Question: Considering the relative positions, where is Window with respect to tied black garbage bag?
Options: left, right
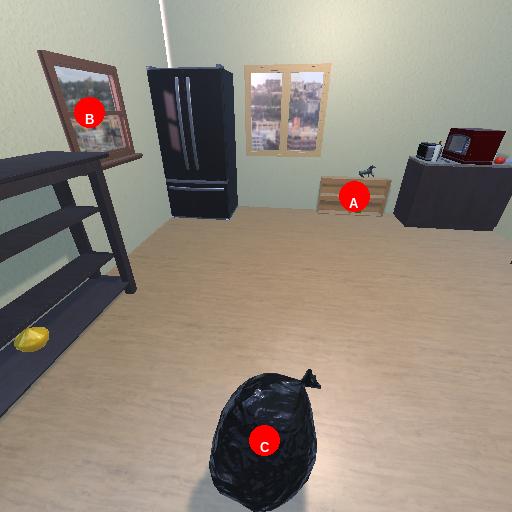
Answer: left